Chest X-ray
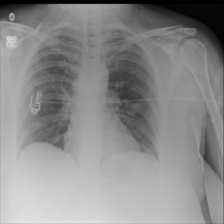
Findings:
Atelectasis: negative
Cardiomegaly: negative
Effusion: negative
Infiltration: negative
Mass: negative
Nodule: negative
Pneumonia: negative
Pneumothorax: negative
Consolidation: negative
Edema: negative
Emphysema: negative
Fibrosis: negative
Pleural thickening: negative
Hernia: negative